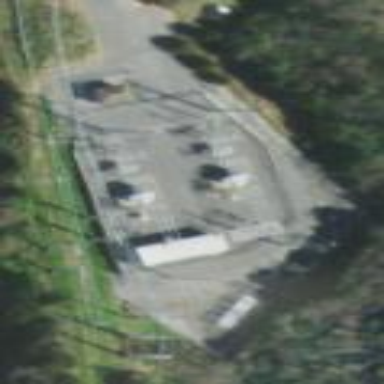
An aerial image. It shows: Minor distribution substation.